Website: ulta-beauty
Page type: customer-info-address
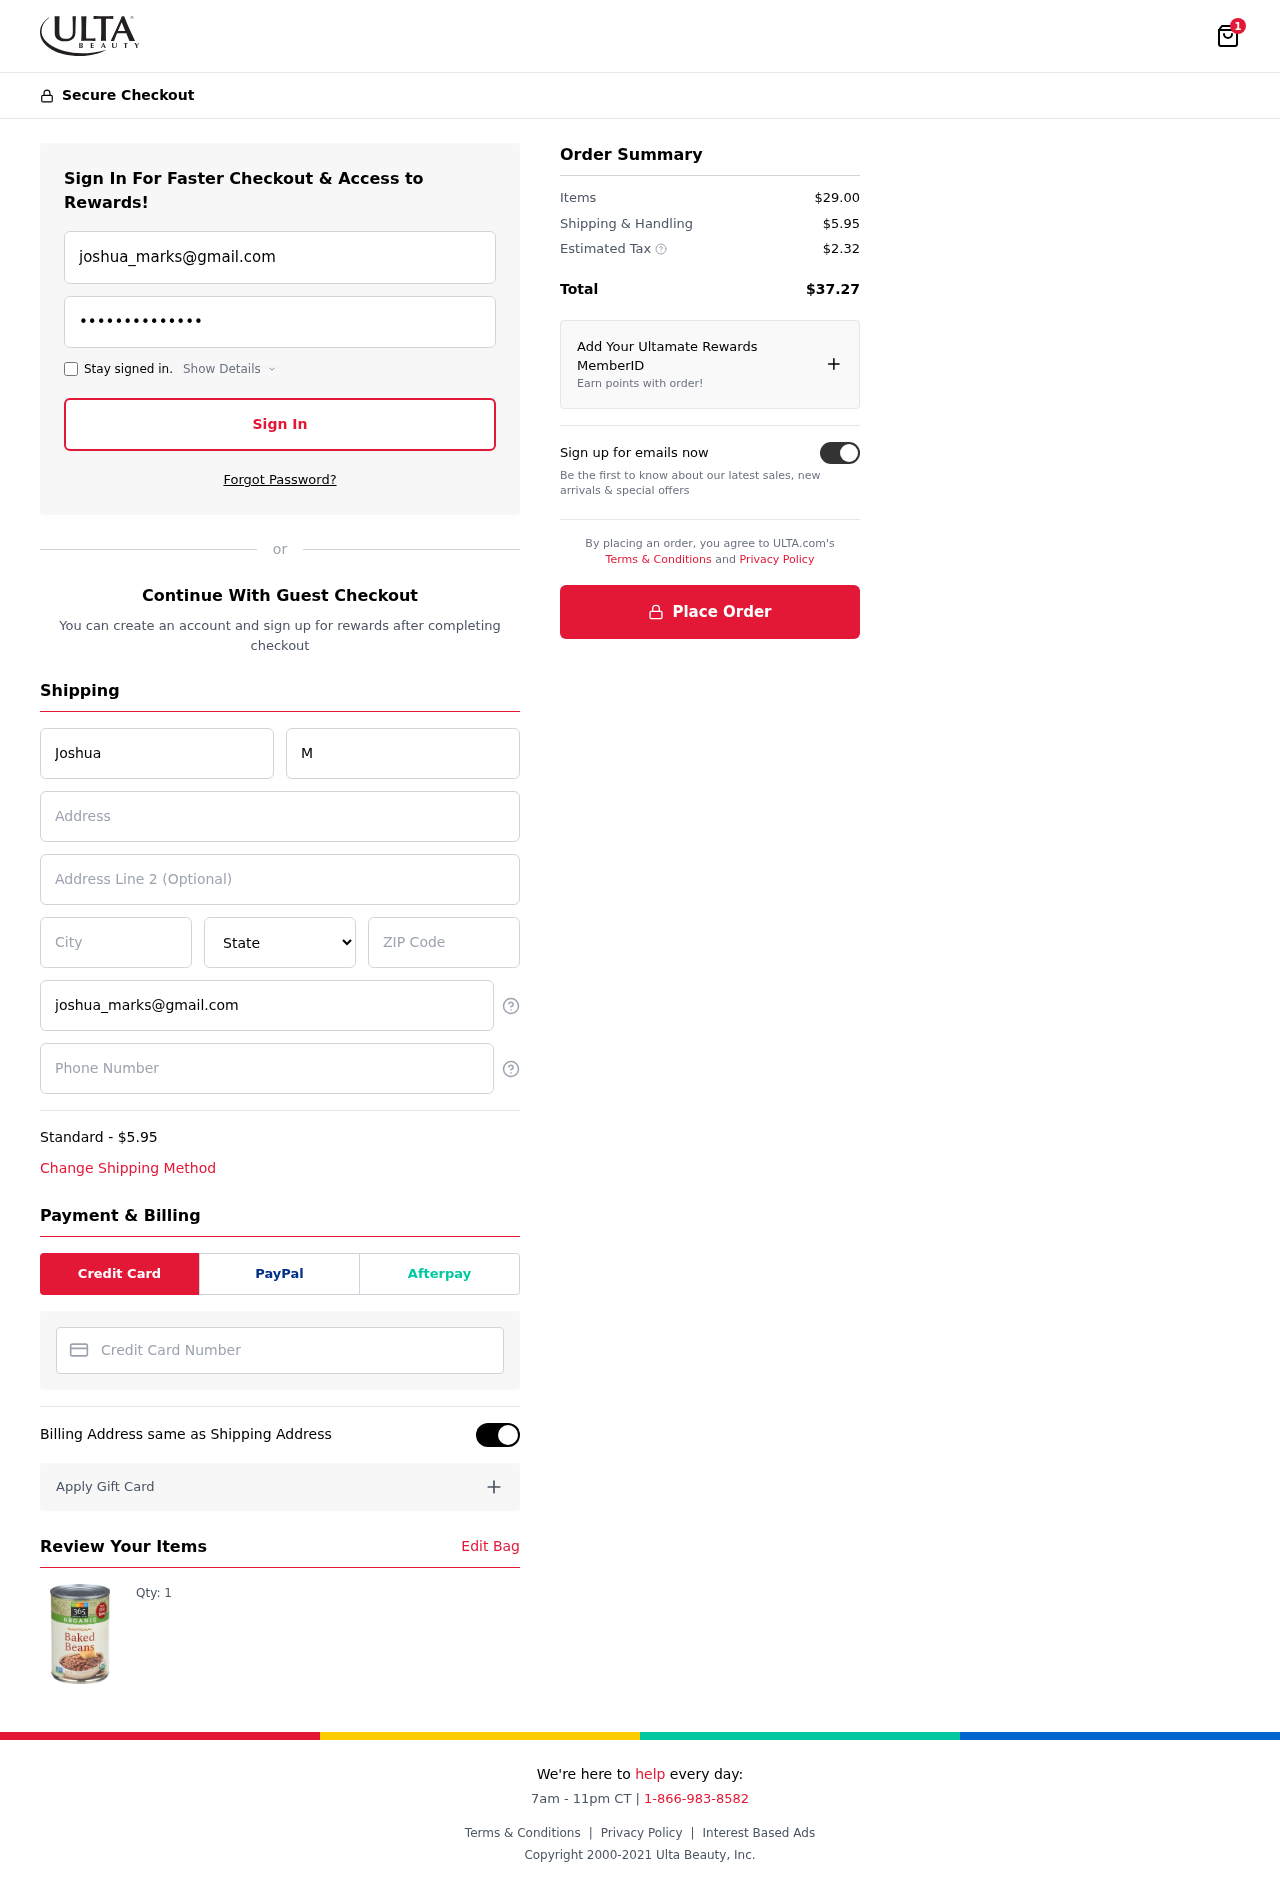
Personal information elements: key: PII_CARD_NUMBER
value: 6531 9829 2058 7551
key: PII_CITY
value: Gardnerland
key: PII_EMAIL
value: joshua_marks@gmail.com
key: PII_FIRSTNAME
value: Joshua
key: PII_LASTNAME
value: Marks
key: PII_PHONE
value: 5577416449
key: PII_POSTCODE
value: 14662
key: PII_STATE
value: PR
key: PII_STREET
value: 982 Robert Fields Suite 135
Product elements: key: PRODUCT1_QUANTITY
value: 1
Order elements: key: ORDER_NUM_ITEMS
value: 1
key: ORDER_SHIPPING_COST
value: $5.95
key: ORDER_ITEMS_TOTAL
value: $29.00
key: ORDER_SHIPPING_COST2
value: $5.95
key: ORDER_TAX
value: $2.32
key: ORDER_TOTAL
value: $37.27